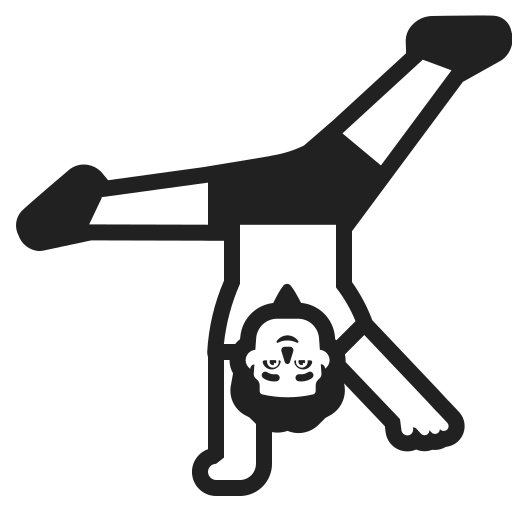
man cartwheeling high contrast default